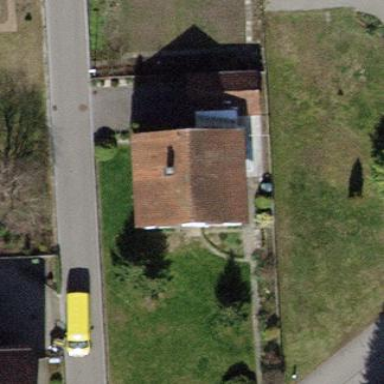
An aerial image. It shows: Detached building.